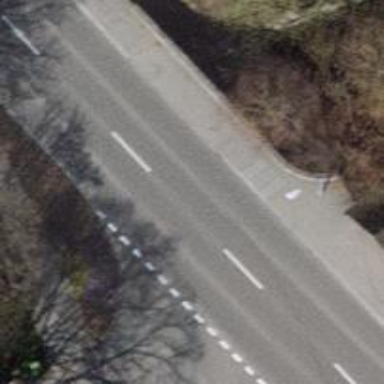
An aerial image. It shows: Sidewalk bridge over footway.